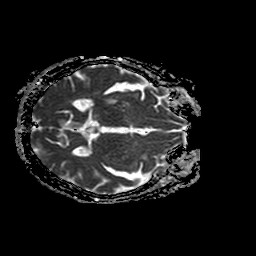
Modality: ADC
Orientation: axial
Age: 73
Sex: female
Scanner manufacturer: philips
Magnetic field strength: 1.5 T
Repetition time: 3.869 s
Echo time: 0.1015 s